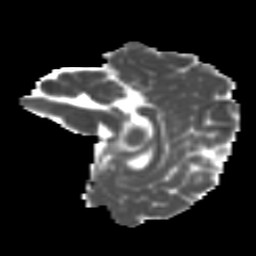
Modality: MD
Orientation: sagittal
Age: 11
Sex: male
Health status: ill
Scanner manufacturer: ge
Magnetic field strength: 3 T
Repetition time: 6.752 s
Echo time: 0.079 s